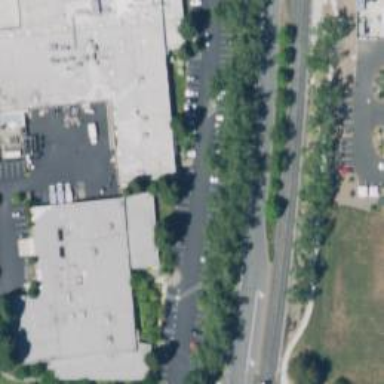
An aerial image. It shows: Commercial building.